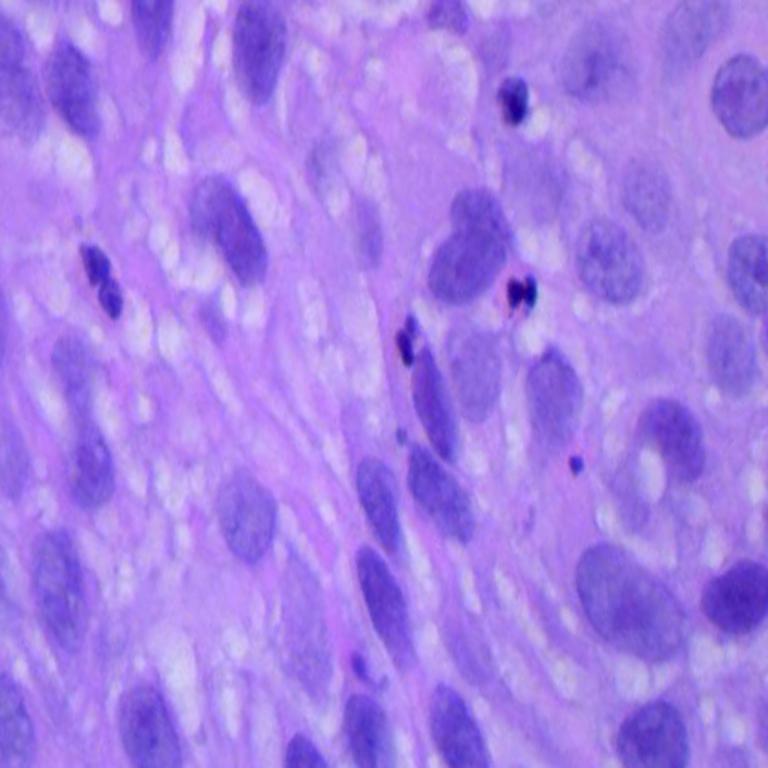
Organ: lung
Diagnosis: squamous carcinomas